Field crop: maize
Growth stage: 2
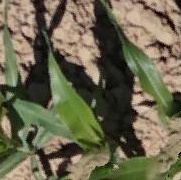
Species: maize